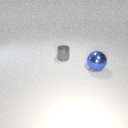
small gray metal cylinder behind large blue metal sphere